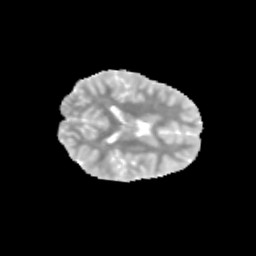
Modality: MD
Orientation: axial
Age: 10
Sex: female
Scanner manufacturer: siemens
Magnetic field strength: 3 T
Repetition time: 3.8 s
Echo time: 0.07 s